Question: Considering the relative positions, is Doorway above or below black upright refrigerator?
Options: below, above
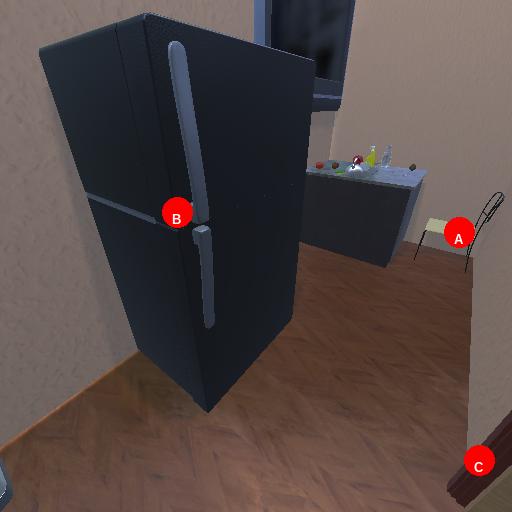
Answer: below